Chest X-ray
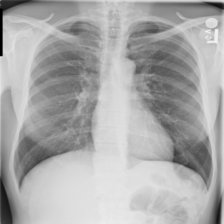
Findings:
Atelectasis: negative
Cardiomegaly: negative
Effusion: negative
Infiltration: negative
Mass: negative
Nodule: negative
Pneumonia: negative
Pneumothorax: negative
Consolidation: negative
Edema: negative
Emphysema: negative
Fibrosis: negative
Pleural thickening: negative
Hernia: negative